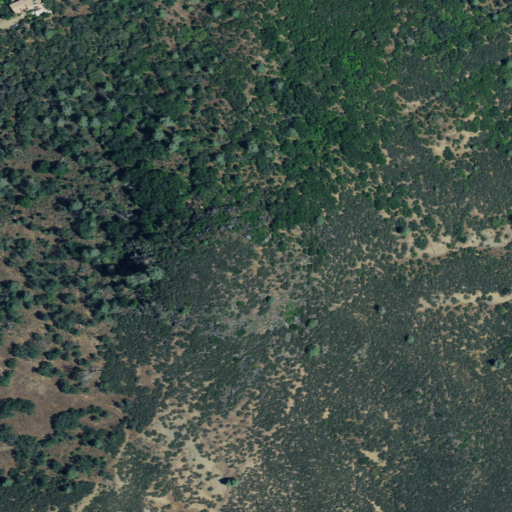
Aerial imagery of mountain in California named Sugarloaf Mountain containing grassland, shrub, and open development